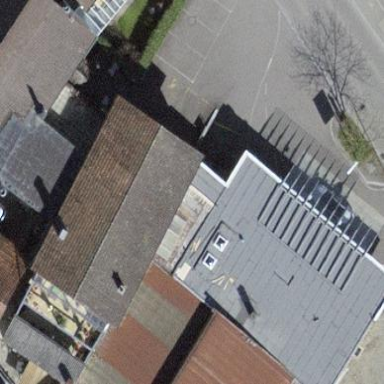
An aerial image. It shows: Building with tiled roof.